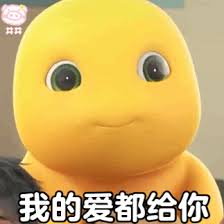
Label: nailong